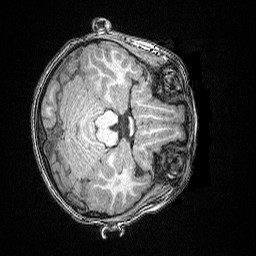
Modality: T1w
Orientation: axial
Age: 84
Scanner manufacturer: siemens
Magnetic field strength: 3 T
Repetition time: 2.5 s
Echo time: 0.00347 s